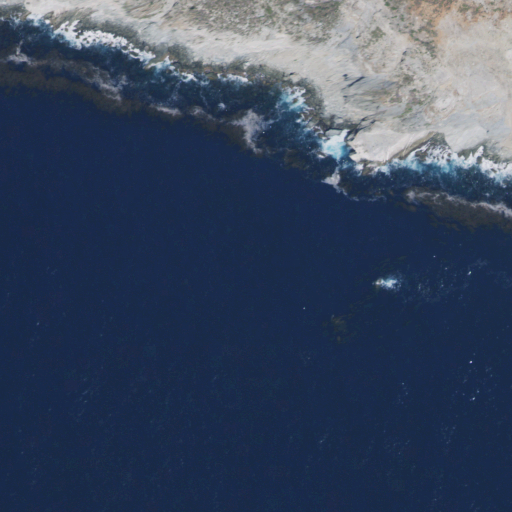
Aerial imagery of island in California named Whale Rock containing open water, barren land, shrub, and grassland